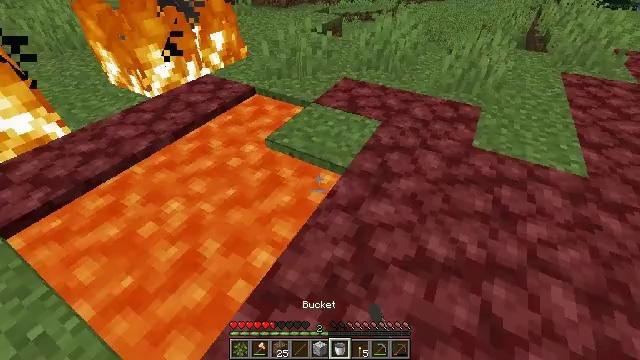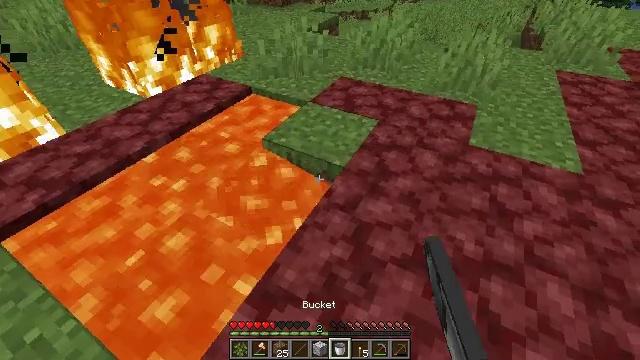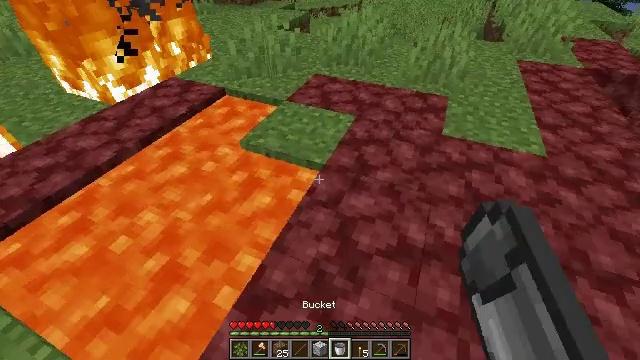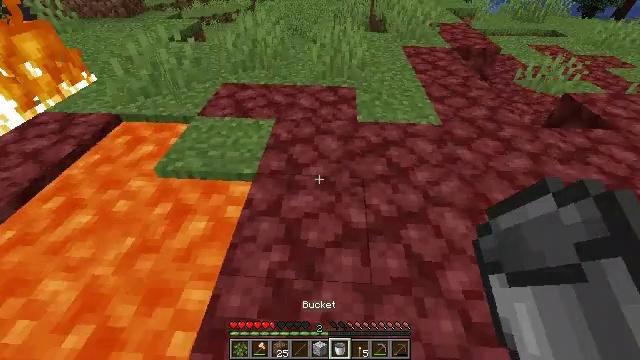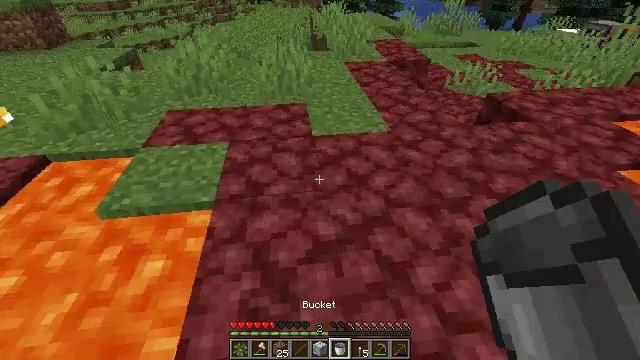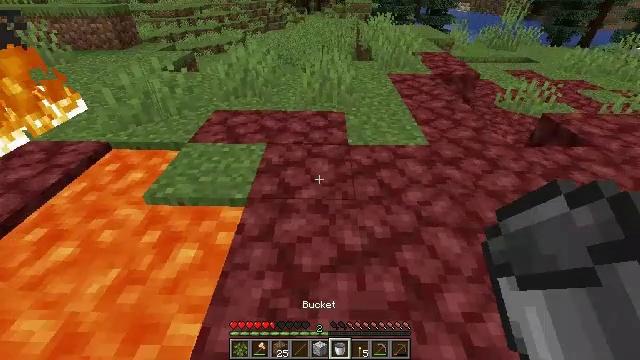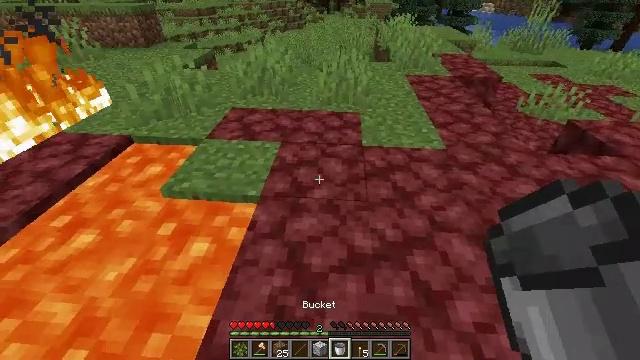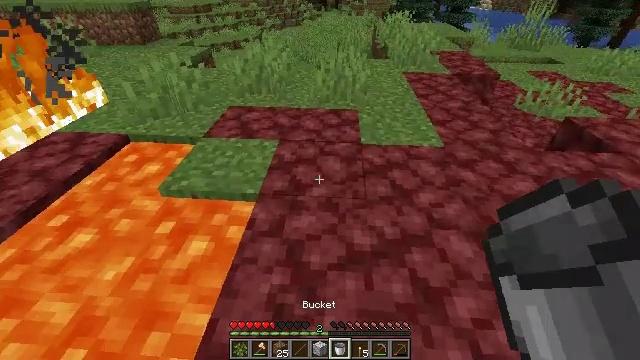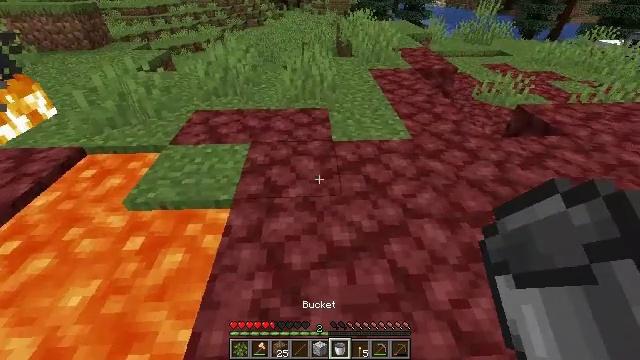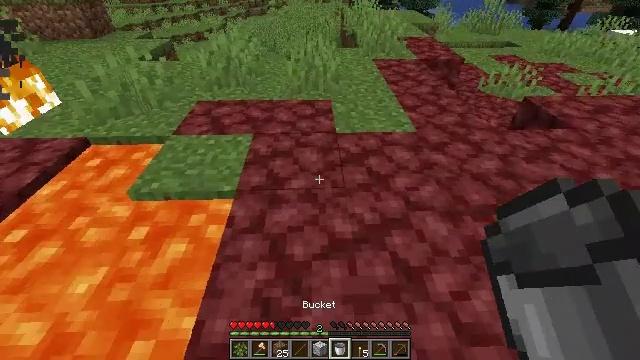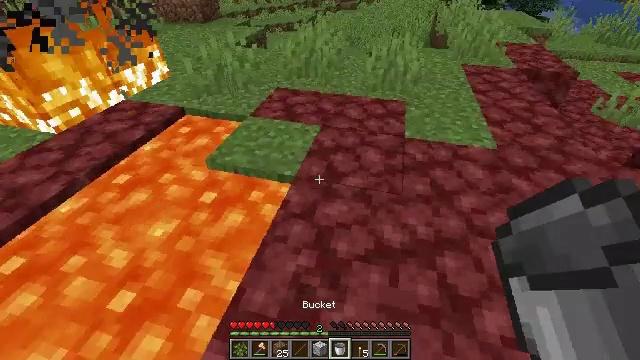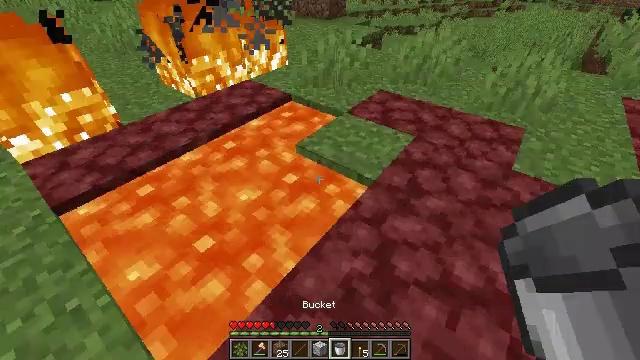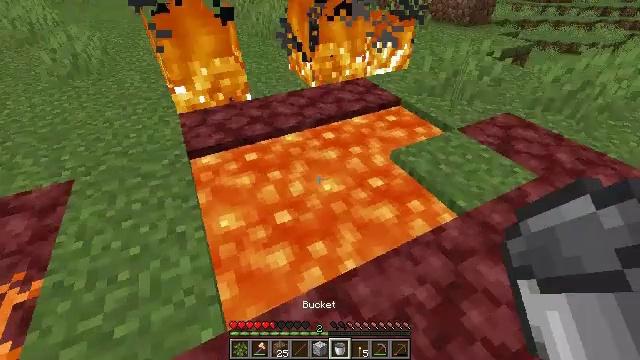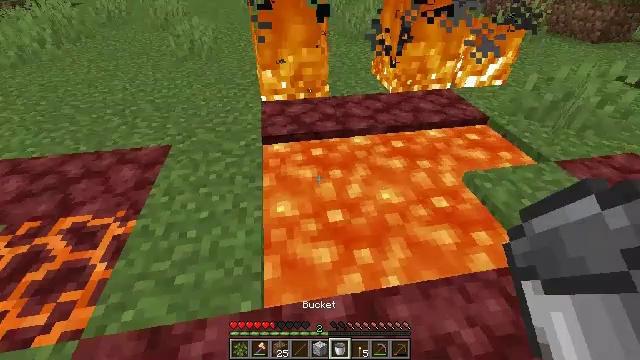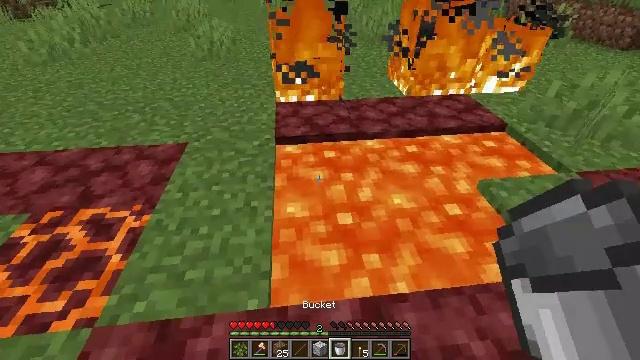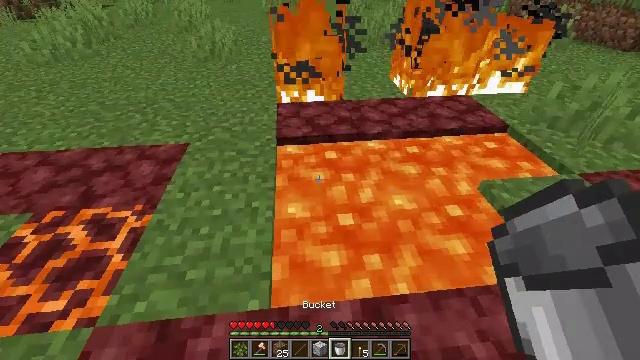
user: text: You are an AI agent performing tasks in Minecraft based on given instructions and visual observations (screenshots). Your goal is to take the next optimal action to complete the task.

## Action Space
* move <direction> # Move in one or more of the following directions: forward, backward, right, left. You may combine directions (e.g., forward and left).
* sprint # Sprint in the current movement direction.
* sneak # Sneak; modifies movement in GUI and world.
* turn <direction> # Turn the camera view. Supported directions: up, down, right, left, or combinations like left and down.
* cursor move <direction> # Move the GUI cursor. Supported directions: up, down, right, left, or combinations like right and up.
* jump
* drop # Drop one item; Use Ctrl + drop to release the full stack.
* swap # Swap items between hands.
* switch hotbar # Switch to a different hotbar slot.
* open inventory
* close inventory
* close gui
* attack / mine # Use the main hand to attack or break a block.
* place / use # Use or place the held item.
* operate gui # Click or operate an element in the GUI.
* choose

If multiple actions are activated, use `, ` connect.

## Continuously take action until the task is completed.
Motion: motion action
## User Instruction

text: Gather netherrack as a building material.
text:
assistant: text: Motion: no_op
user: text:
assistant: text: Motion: turn right
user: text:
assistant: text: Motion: turn right
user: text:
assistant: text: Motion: turn right and up
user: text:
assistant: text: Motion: turn left and up
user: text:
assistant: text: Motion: turn left
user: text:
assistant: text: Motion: no_op
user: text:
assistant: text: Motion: turn right
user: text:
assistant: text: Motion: turn down
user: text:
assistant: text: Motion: turn left
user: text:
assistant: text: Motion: turn left
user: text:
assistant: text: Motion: turn left
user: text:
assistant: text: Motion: turn left
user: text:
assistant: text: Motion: turn left
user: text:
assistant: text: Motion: no_op
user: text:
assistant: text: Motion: no_op
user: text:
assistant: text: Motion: no_op
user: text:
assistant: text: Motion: no_op
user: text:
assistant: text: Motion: no_op
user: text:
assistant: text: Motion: no_op
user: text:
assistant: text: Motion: no_op
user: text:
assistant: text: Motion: no_op
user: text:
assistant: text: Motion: move forward and move left
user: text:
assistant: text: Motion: move forward and move left
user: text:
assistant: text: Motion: move forward and move left
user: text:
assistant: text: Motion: move forward and move left
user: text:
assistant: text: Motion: move forward and move left, turn right
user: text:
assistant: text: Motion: move forward and move left, turn right
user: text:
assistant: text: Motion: move forward and move left, turn right
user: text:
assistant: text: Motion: move forward and move left, turn right